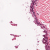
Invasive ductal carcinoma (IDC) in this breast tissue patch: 0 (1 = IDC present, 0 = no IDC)